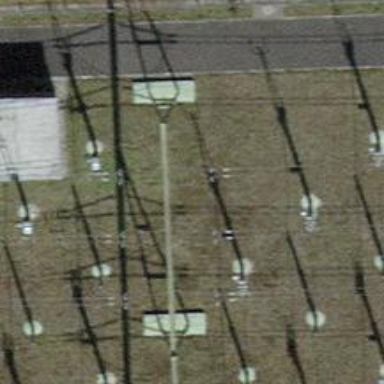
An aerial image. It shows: Insulator used in power systems.